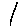
Label: line